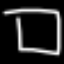
Label: square